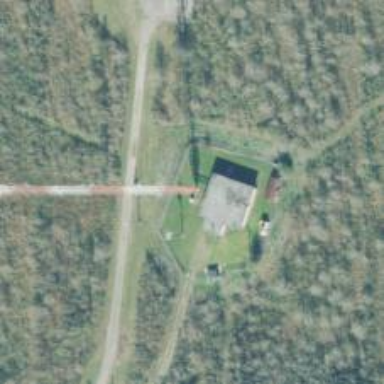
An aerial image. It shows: Mast tower used for communication.